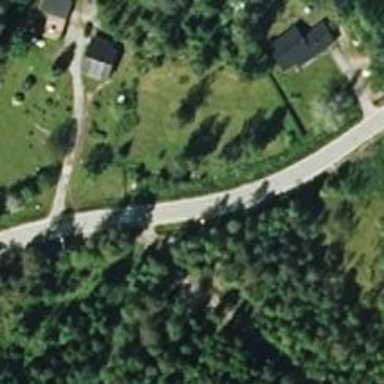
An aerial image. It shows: Tertiary road.